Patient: sex M, age 49
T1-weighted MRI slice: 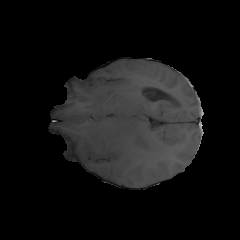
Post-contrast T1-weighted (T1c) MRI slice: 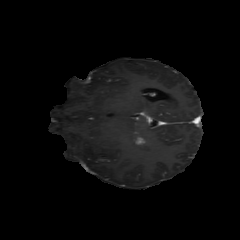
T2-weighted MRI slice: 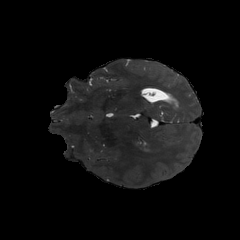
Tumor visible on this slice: yes
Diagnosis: Astrocytoma, IDH-mutant
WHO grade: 4